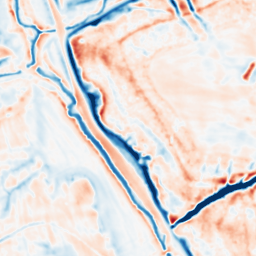
Category: multiscale
Decomposition family: dog_multiscale
Decomposition parameters: sigma_ratio: 1.4
n_scales: 5
base_sigma: 1
Upsampling method: quadratic
Upsampling parameters: scale: 4
Upsampling scale: 4